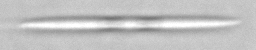
Label: pennate_Pseudo-nitzschia